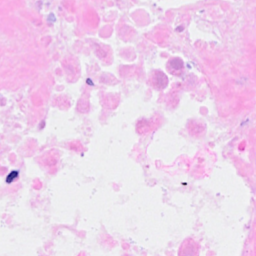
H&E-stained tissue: Breast